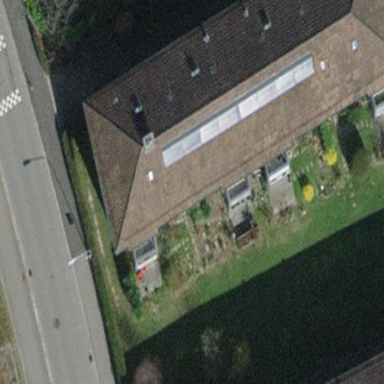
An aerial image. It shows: Hipped roof on apartment building.